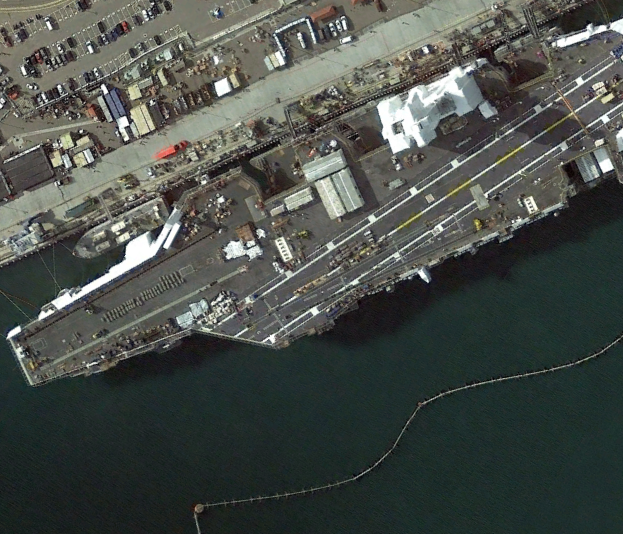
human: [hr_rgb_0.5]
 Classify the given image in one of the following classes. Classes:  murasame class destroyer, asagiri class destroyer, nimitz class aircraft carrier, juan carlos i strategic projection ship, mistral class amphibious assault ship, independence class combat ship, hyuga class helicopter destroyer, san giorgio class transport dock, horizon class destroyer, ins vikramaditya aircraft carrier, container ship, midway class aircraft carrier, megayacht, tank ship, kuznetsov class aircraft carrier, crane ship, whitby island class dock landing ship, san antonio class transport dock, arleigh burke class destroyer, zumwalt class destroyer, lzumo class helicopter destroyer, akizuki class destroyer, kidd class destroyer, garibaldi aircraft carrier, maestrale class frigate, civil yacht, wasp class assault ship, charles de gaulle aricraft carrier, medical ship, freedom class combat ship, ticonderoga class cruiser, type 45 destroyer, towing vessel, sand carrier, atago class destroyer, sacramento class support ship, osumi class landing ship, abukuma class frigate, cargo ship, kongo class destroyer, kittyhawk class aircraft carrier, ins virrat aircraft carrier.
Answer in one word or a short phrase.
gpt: Nimitz class aircraft carrier